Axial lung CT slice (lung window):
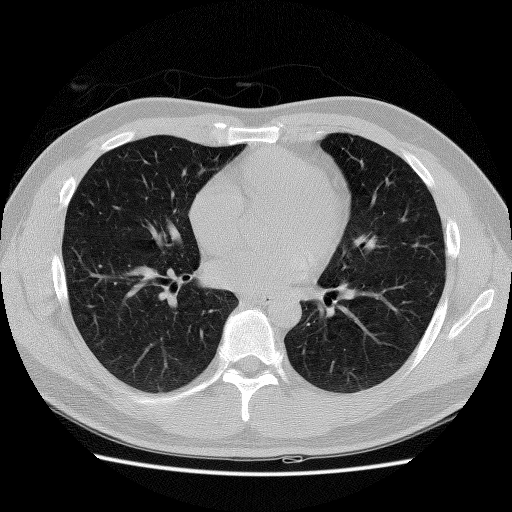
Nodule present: no